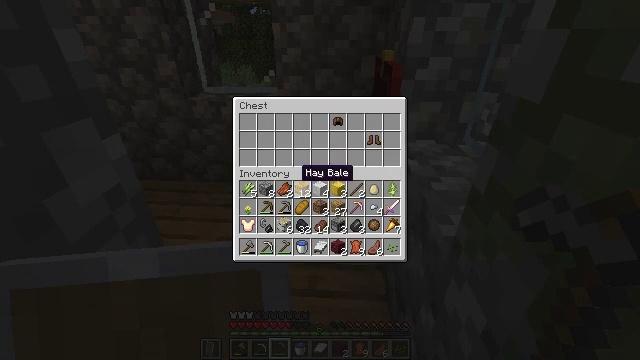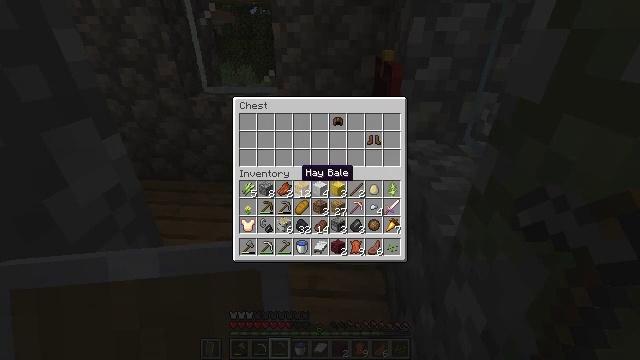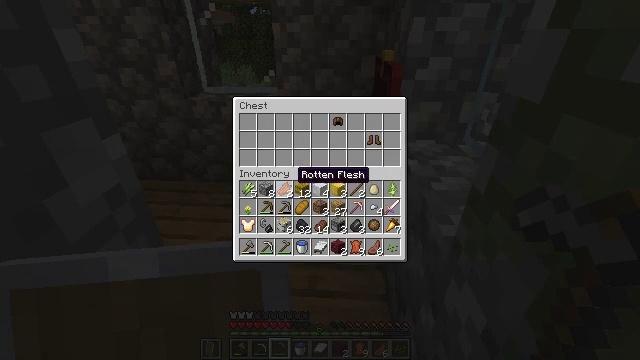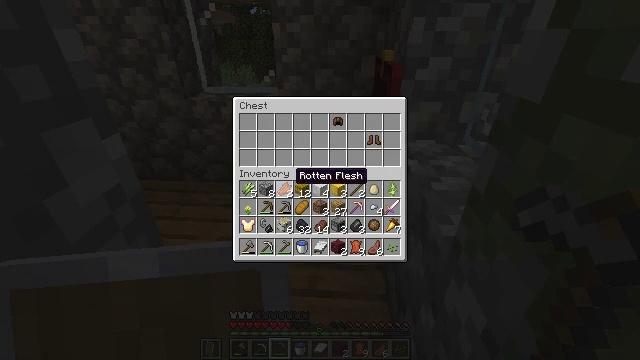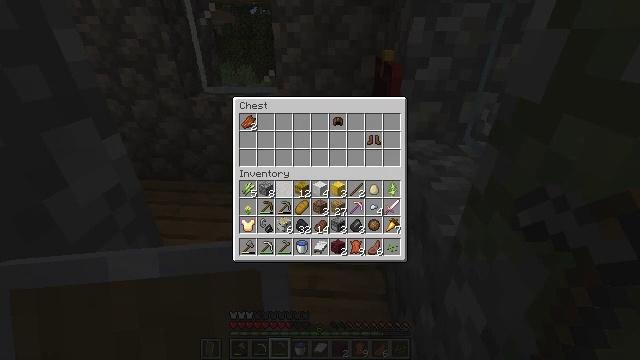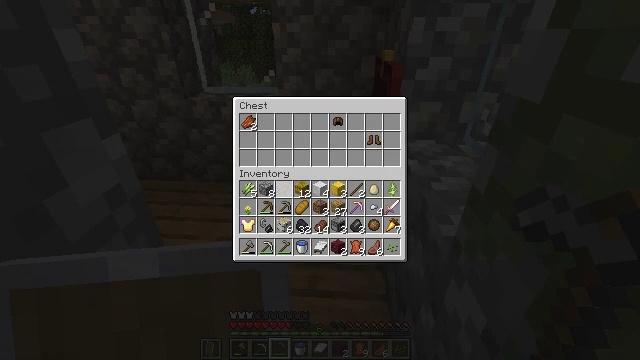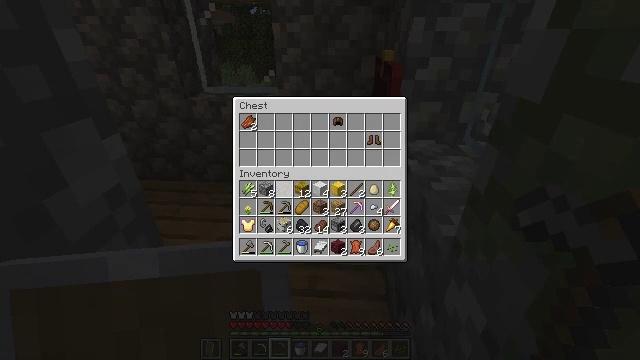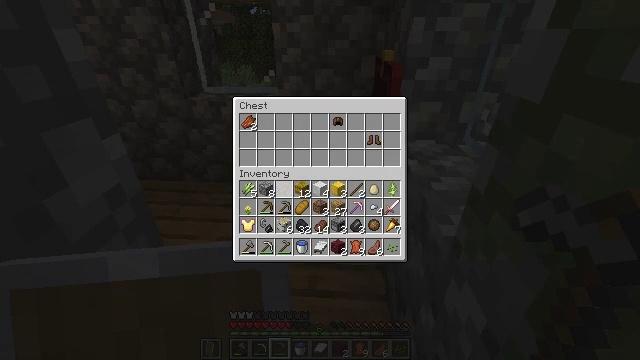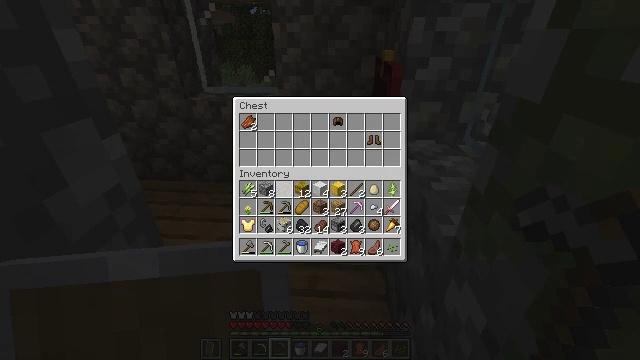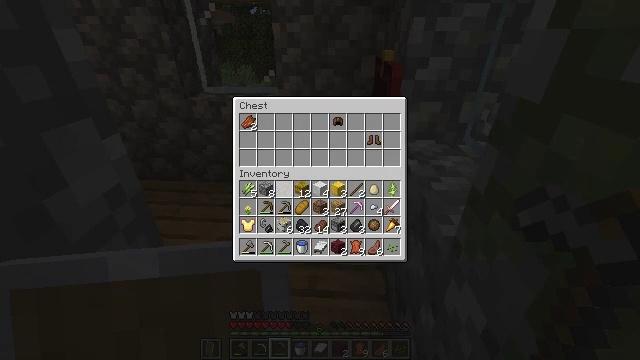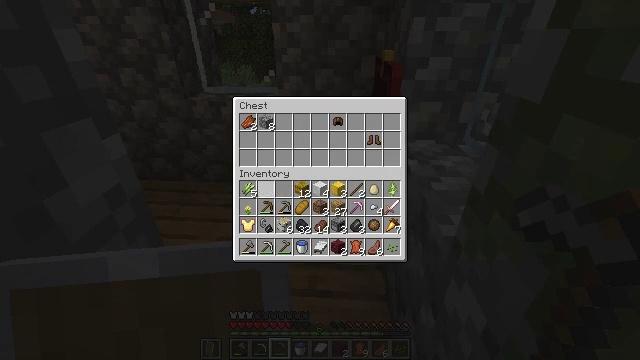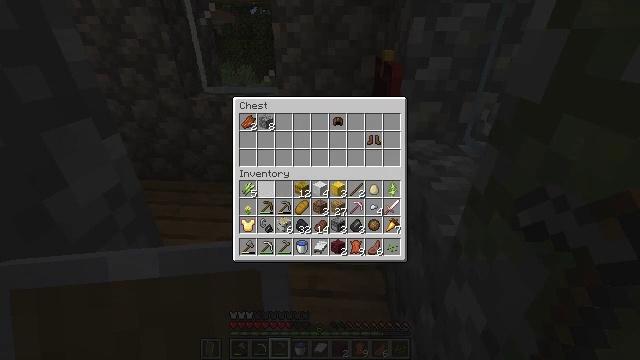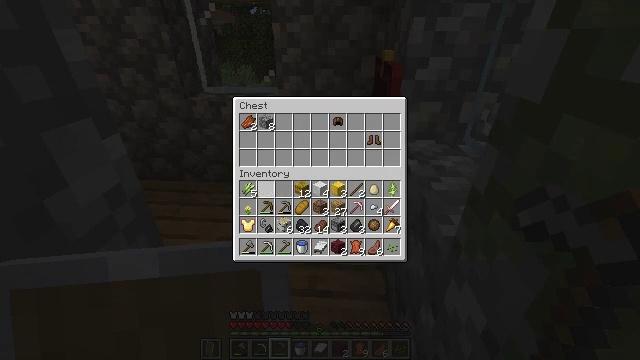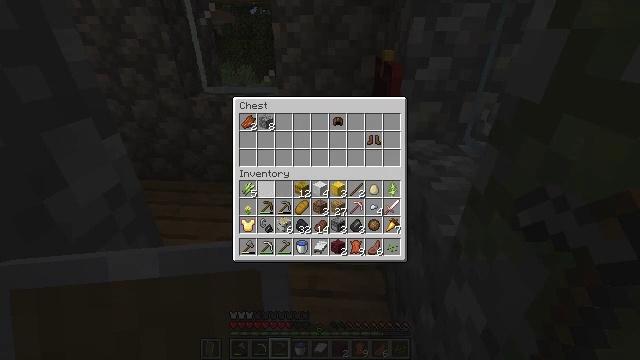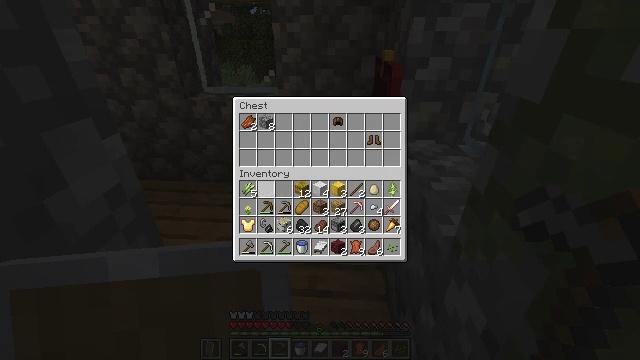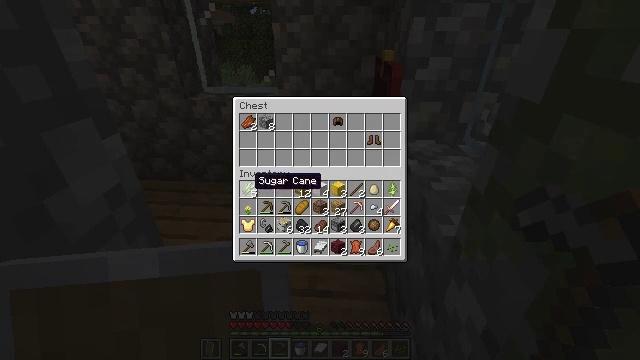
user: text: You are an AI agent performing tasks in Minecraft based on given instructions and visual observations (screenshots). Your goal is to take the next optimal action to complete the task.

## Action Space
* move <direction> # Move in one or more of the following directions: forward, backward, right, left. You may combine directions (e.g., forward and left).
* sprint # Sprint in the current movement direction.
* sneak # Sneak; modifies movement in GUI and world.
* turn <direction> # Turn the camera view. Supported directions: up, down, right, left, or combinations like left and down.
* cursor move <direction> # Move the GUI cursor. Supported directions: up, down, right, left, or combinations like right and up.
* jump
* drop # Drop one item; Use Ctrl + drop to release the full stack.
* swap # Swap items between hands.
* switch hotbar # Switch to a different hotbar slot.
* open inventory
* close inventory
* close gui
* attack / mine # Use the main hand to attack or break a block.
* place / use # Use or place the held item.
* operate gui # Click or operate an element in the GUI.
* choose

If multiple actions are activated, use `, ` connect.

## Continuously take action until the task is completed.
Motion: motion action
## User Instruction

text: Harvest hay blocks from the village.
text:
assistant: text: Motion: sneak
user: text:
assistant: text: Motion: sneak
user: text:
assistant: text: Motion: sneak
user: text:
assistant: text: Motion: sneak, operate gui
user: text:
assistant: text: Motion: sneak, operate gui
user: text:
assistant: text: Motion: sneak, operate gui
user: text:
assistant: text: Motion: sneak
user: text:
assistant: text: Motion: sneak
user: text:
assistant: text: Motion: sneak
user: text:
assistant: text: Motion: sneak, operate gui
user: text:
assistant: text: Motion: sneak, operate gui
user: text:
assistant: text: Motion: sneak
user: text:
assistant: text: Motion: sneak, operate gui
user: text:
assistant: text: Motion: sneak, operate gui
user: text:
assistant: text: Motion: sneak, cursor move left
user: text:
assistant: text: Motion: sneak
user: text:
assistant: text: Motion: sneak, operate gui
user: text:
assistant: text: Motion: sneak, operate gui
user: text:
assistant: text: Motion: sneak, operate gui
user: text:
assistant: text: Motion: sneak
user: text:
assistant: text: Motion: sneak
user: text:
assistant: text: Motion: sneak
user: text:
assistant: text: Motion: sneak
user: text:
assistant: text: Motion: sneak, operate gui
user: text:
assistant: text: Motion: sneak, operate gui
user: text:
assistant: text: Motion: sneak, operate gui
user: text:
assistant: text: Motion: sneak
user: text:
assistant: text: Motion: sneak, cursor move right
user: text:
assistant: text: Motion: sneak, cursor move right
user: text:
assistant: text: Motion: sneak